Aerial crown-view tile of a tropical tree (Barro Colorado Island, Panama), acquired 20241112:
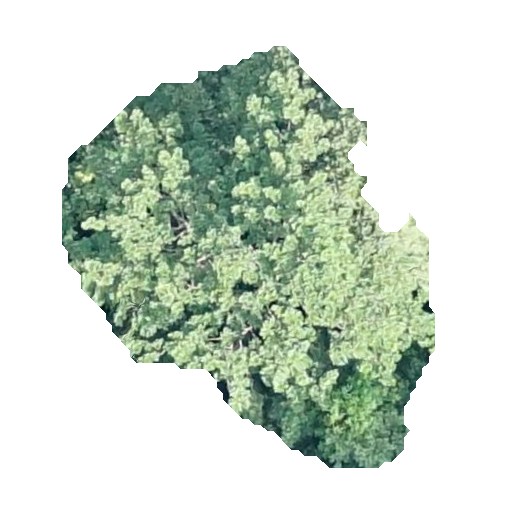
Species: Simarouba amara
GBIF accepted scientific name: Simarouba amara
Crown area: 158.215 m²